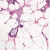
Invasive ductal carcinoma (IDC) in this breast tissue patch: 0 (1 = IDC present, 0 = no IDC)